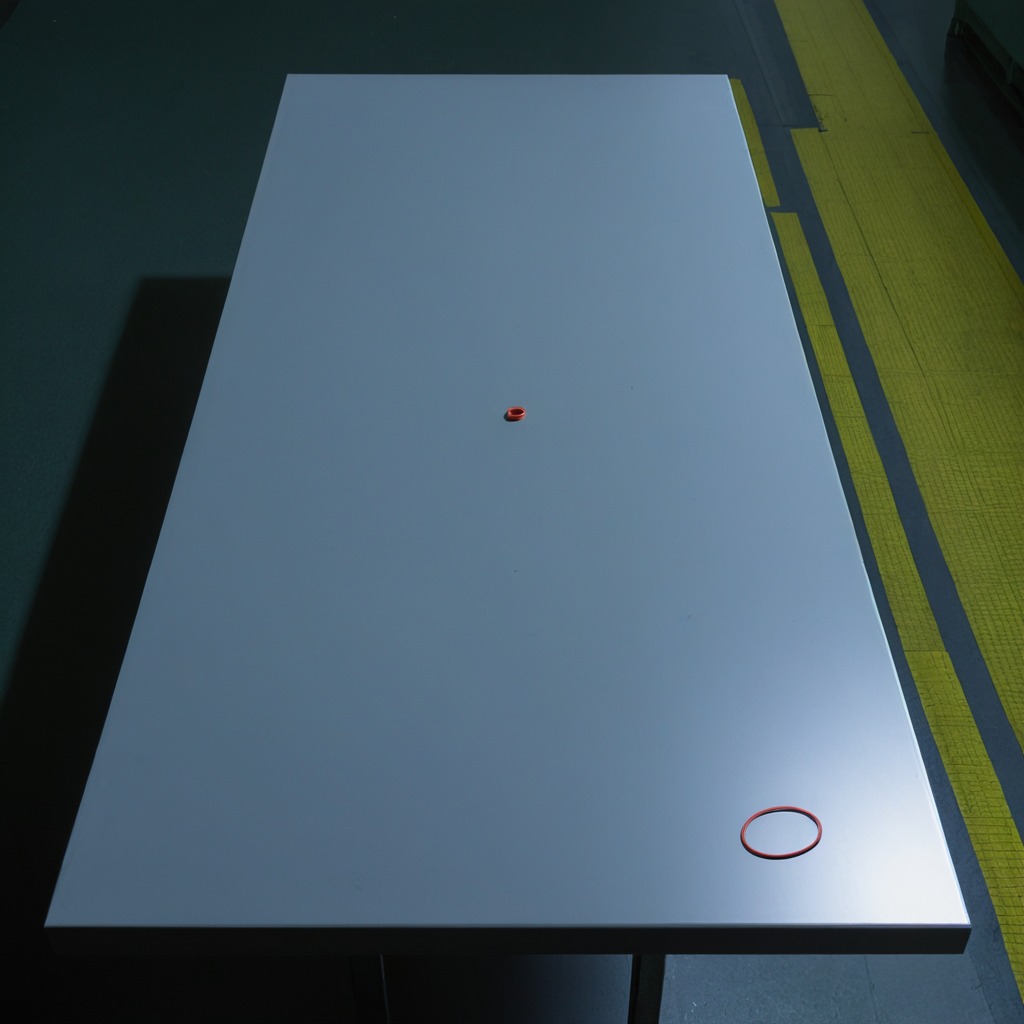
A rubber O-ring is lying on the table.